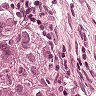
Metastatic tissue present: yes